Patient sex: M
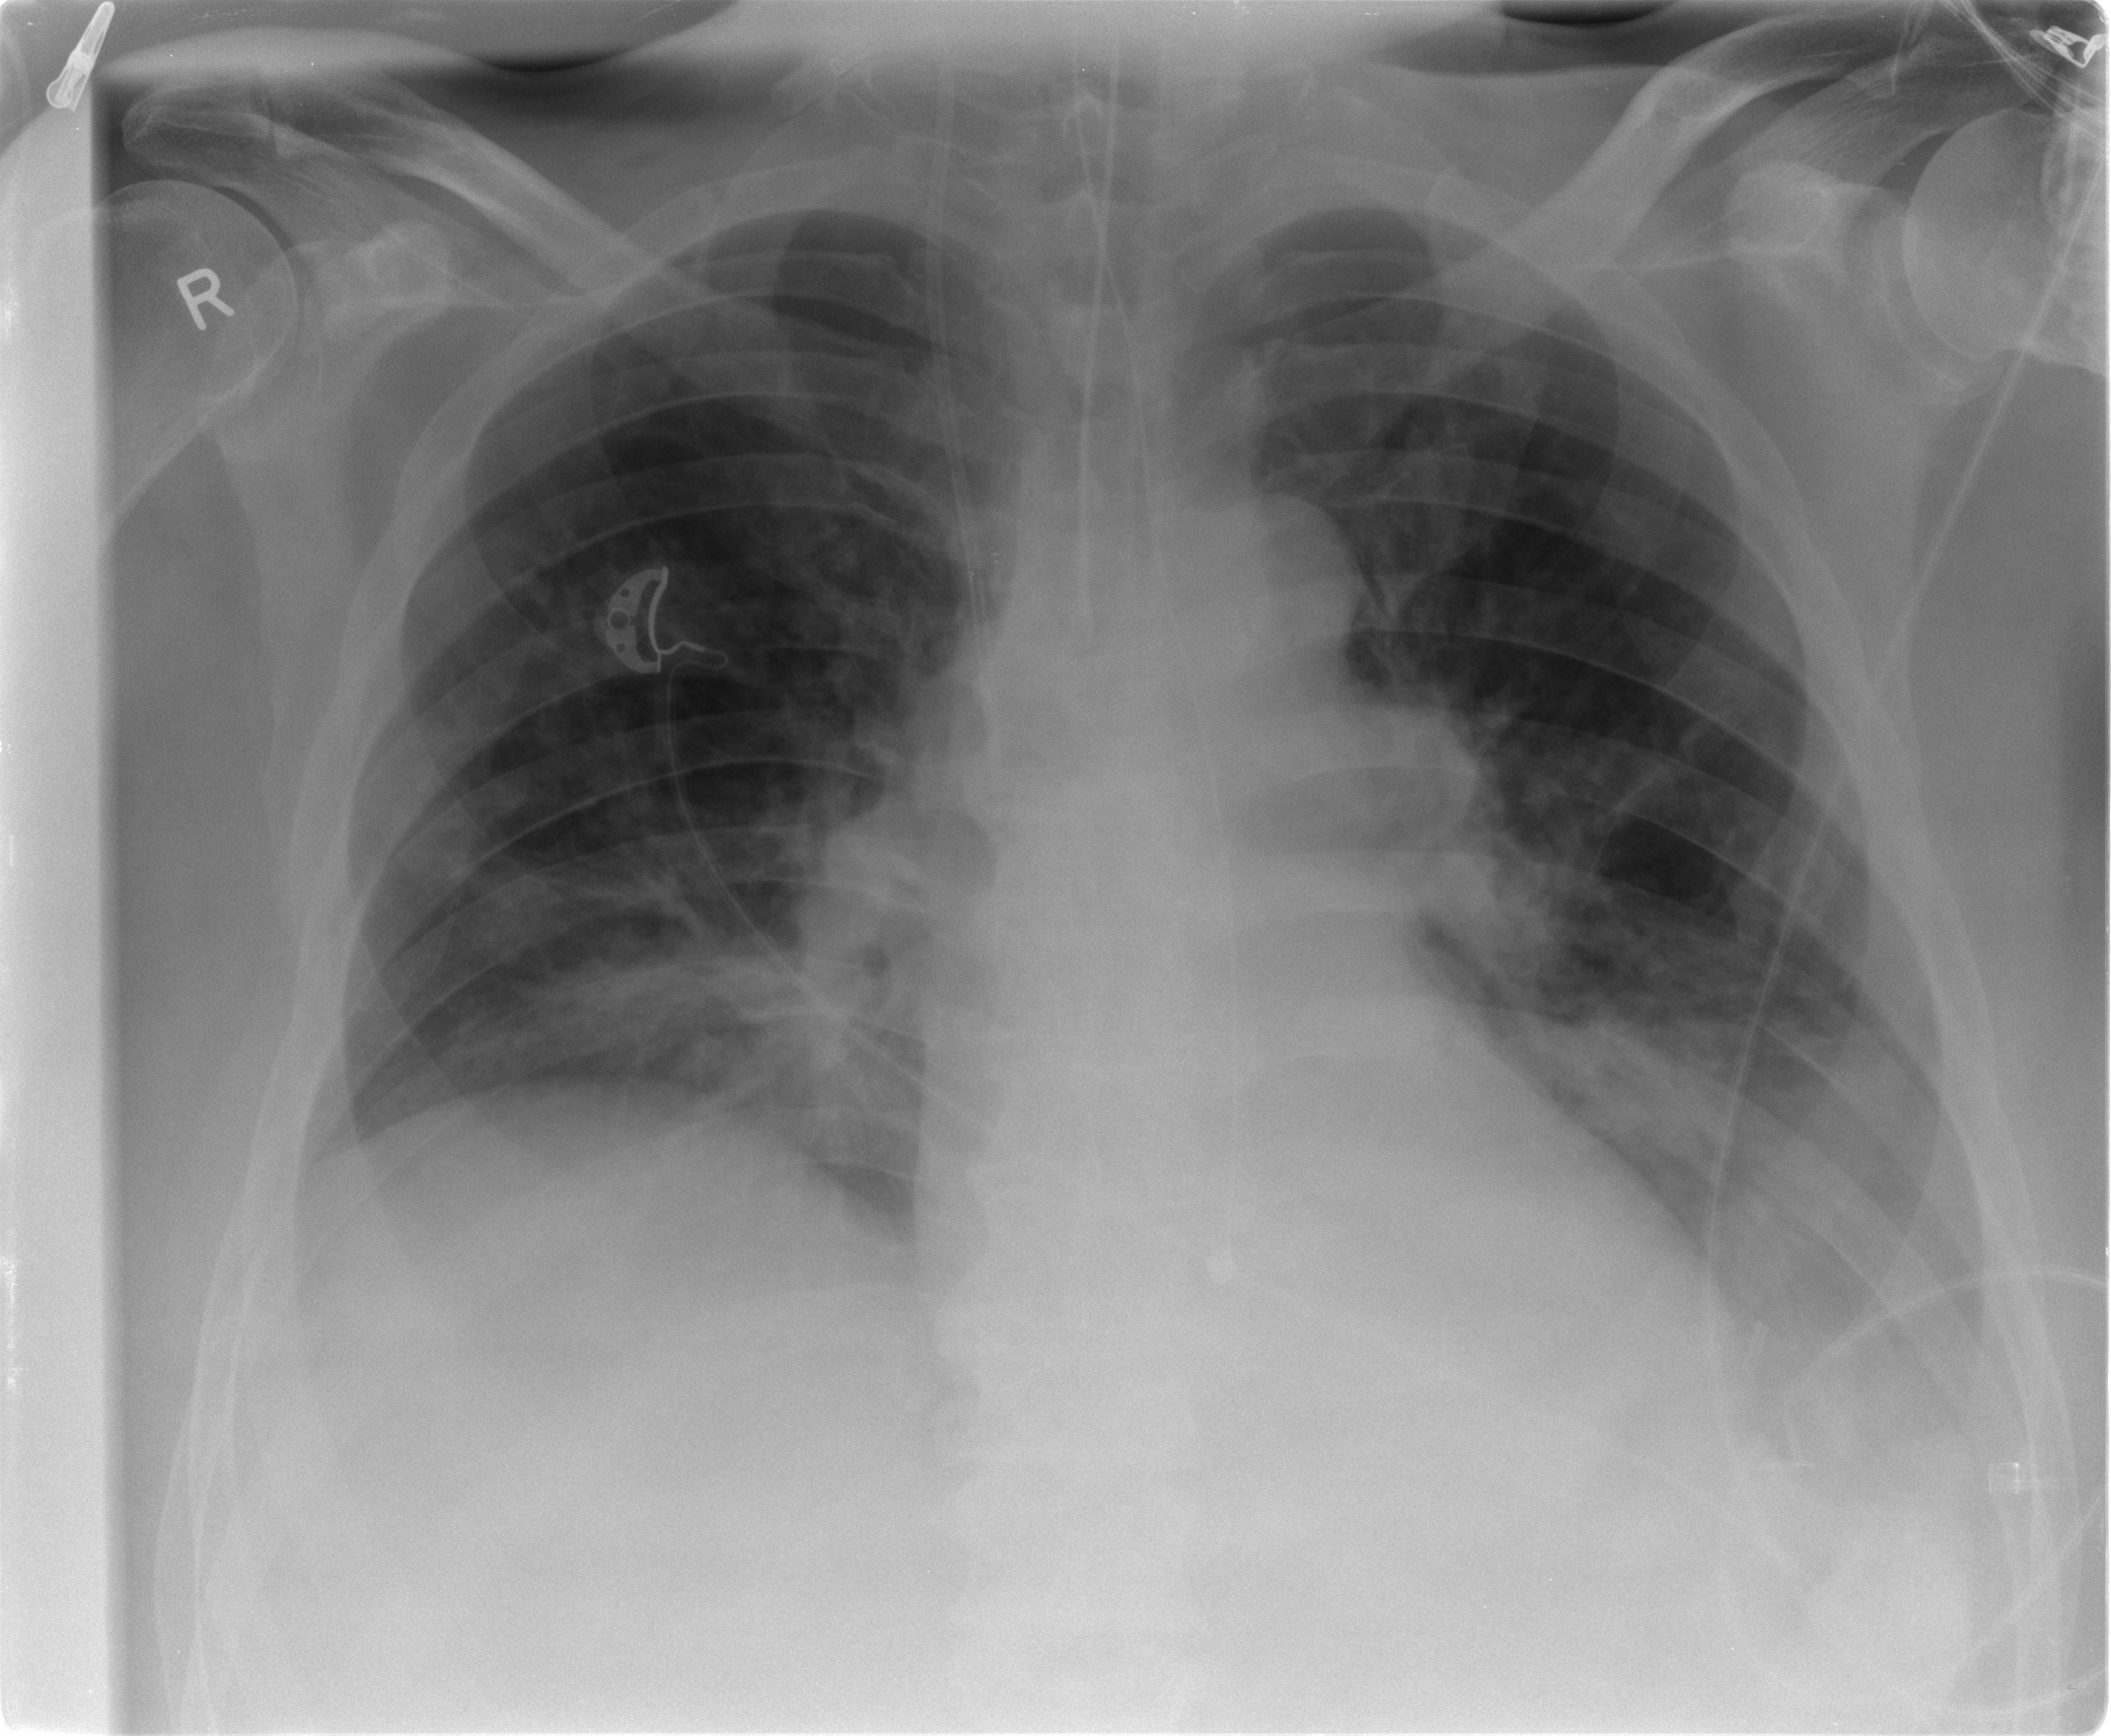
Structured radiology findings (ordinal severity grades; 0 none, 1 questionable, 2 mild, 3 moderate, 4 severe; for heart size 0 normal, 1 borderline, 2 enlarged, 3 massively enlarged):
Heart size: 0
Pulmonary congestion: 2
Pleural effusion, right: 0
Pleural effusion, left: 2
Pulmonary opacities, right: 2
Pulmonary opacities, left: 2
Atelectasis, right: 2
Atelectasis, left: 2